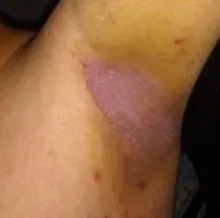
Erythematous and scaly plaque in axillae.
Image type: medical_photograph (skin_photograph)